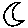
Label: moon